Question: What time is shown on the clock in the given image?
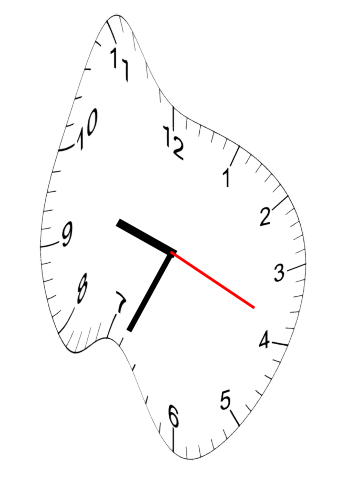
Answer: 09:34:19